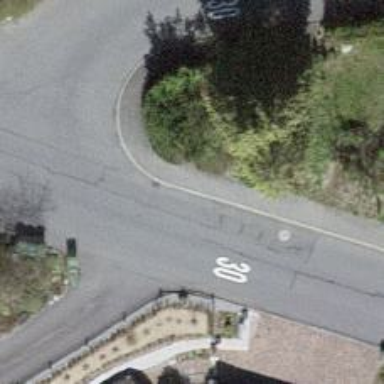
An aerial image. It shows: Kerb serving as barrier.